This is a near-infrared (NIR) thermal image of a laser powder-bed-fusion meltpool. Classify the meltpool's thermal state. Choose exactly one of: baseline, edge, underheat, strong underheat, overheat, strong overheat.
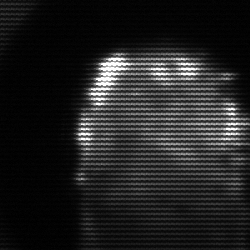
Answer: baseline